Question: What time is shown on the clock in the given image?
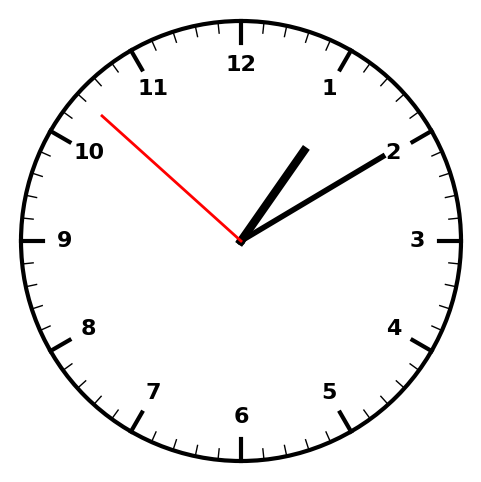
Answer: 01:09:52